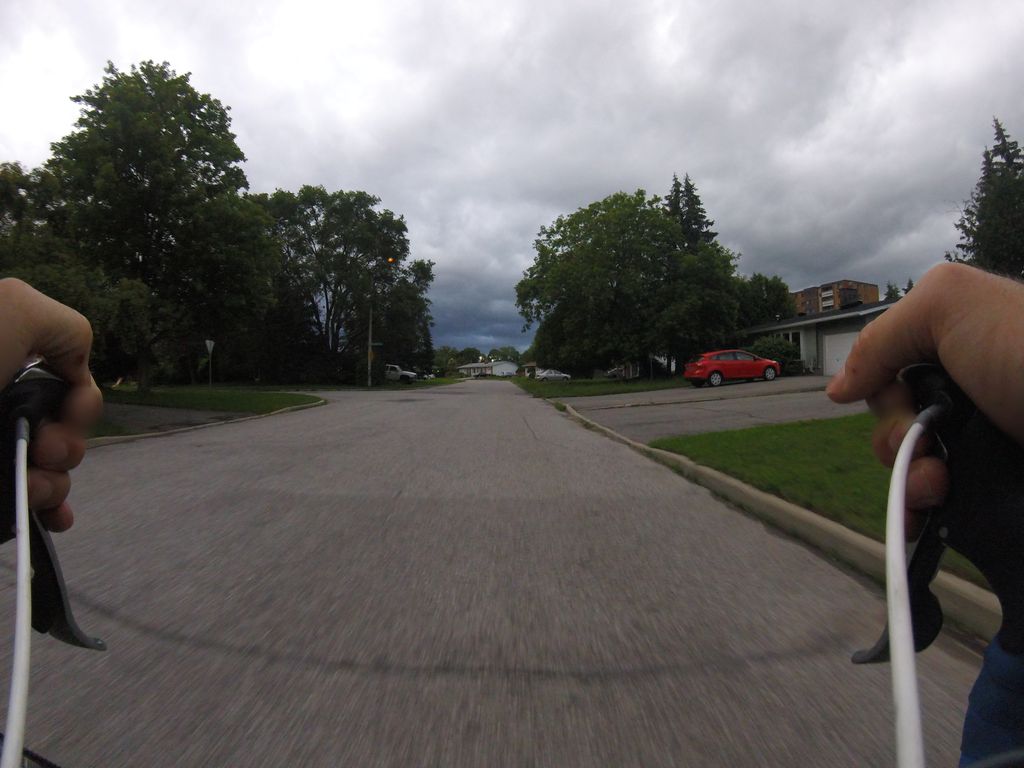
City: ottawa-gatineau